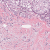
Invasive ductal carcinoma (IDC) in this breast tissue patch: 1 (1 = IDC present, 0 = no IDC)